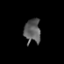
Tissue: prostate
Cell type: T cells
Senescence score: 0.3024
Nuclear area (px): 387
Mean DAPI intensity: 90.92